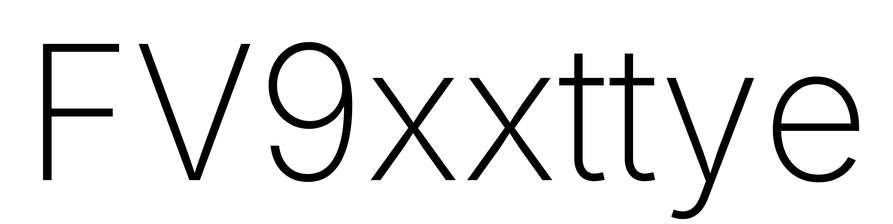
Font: Inter_ExtraLight